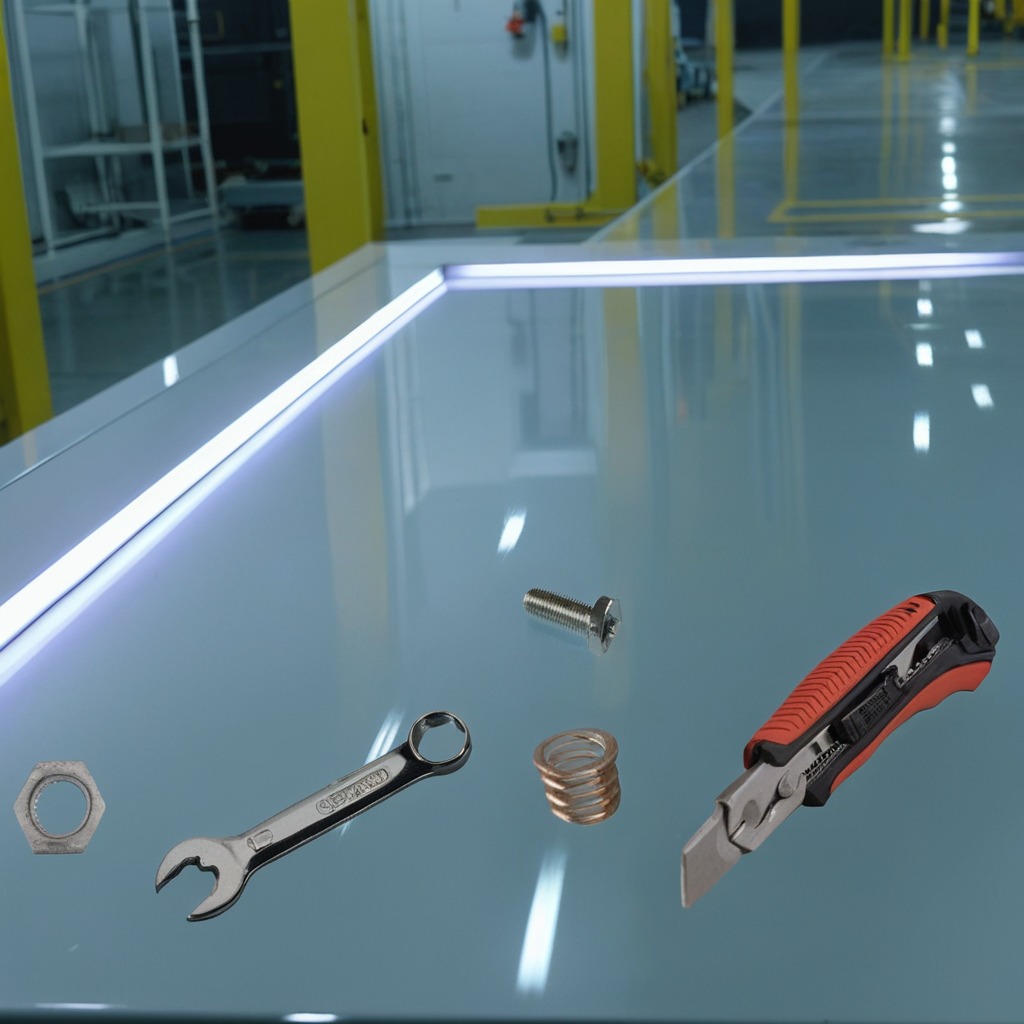
A tool phrase> lying on the table is a utility knife, a metal machine screw, a coiled metal spring, a metal nut, and a wrench.